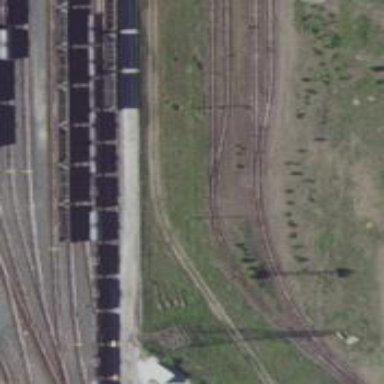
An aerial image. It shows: Disused railway spur.